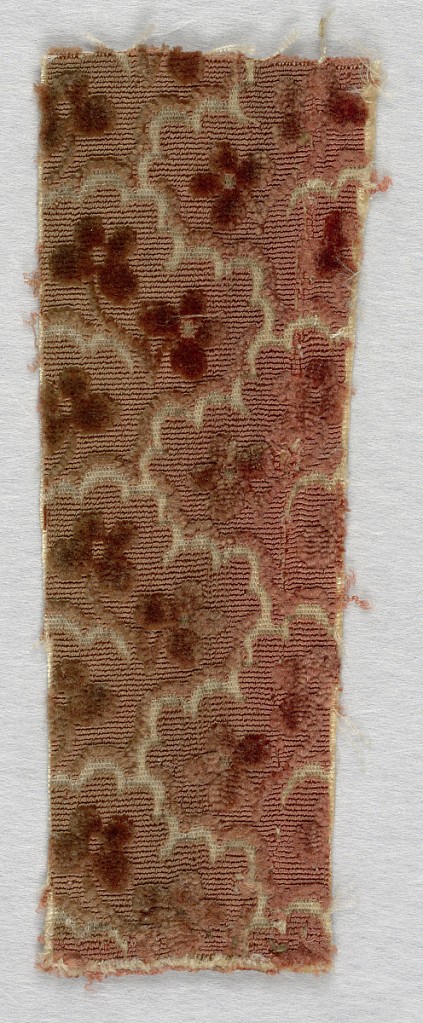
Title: Fragment
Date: mid–late 18th century
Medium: silk Technique: cut and uncut supplementary warp pile (velvet) on satin ground
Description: Fragment of rose (faded to brownish) cut and uncut velvet on cream satin ground. Design of serpentine, scalloped bands of uncut pile on which are scattered tiny four-petal blossoms in cut pile. Space between bands in cream satin.